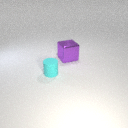
large purple metal cube to the right of small cyan rubber cylinder